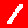
Digit: 1